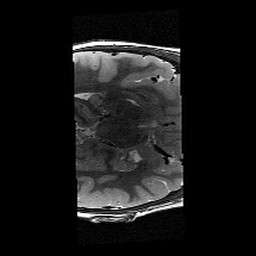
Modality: T2w
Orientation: axial
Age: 11
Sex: male
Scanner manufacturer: siemens
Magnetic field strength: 3 T
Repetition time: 9.23 s
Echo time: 0.067 s